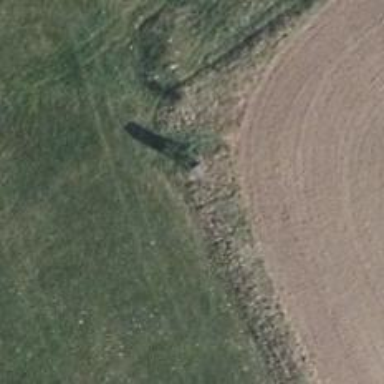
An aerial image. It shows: Hunting stand.